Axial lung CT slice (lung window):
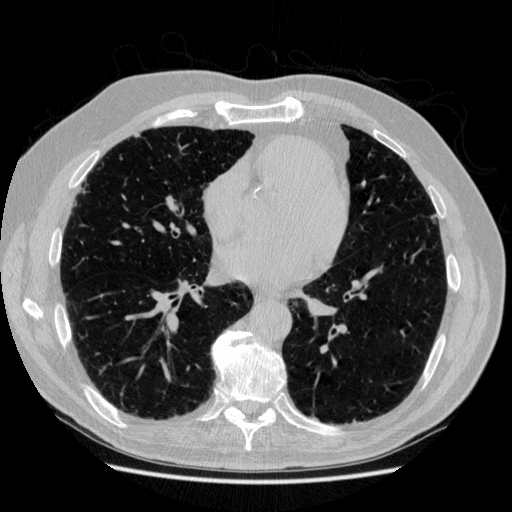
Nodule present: no